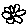
Label: flower